Aerial crown-view tile of a tropical tree (Barro Colorado Island, Panama), acquired 20241014:
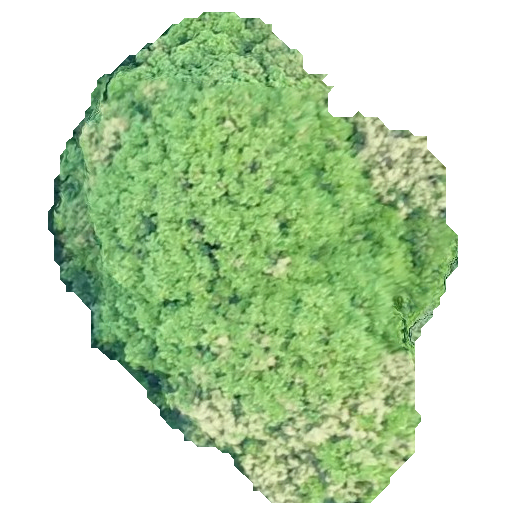
Species: Prioria copaifera
GBIF accepted scientific name: Prioria copaifera
Crown area: 212.192 m²